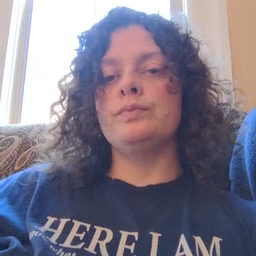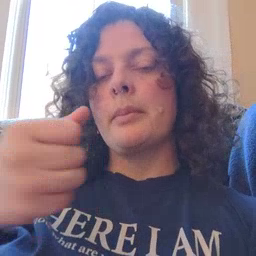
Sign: make